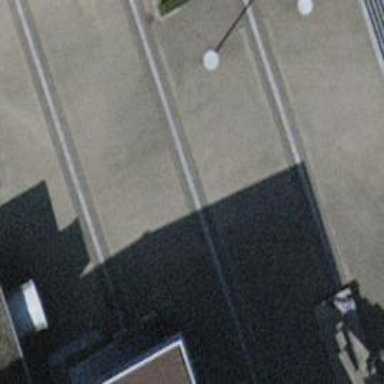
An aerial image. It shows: Concrete steps.